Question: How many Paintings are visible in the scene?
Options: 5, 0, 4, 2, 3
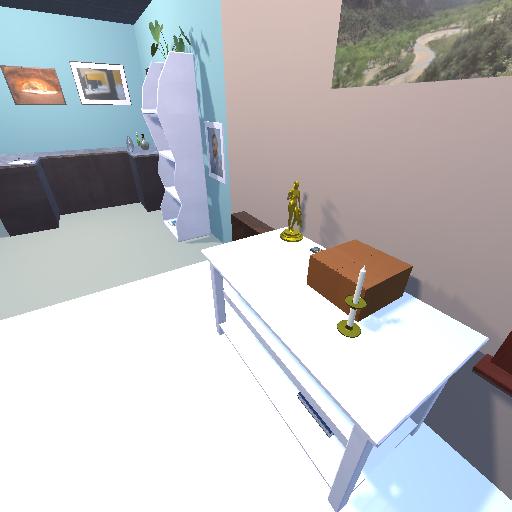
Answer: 5